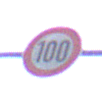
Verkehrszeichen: Geschwindigkeit100
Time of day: MorningAfternoon
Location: Outdoor (Urban)
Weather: Overcast
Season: NotSpecified
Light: Natural